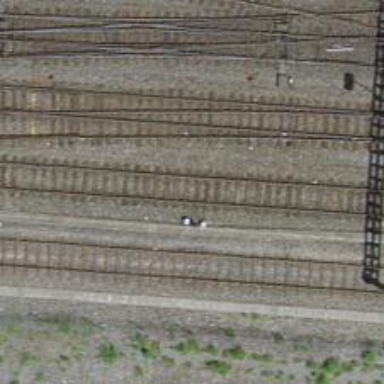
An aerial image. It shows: Single-track electrified railway siding with contact line.